Question:
Hello
i am implementing header but not able to show header (icon Add and setting). i used jquery mobile add header .in fiddle i am able to see icon but here i am not able to show . can you please help me
'''
<html>
<head>
<link rel="stylesheet" href="css/jquery.mobile-1.3.1.min.css">
<script src="js/jquery-1.9.1.min.js"></script>
<script src="js/jquery.mobile-1.3.1.min.js"></script>
</head>
<script>
</script>
<body>
<div data-role="page">
<div data-role="header" data-theme="b">
<h1 class="ui-title" id="hdr" style="text-align:left;margin-left: 10px;">My Cases</h1>
<div class="ui-btn-right" id="addbuttons" data-role="controlgroup" data-type="horizontal">
<a href="#" data-role="button" data-inline="true" data-iconpos="notext" data-icon="gear" data-theme="b">Edit</a>
<a href="#newevent1" data-role="button" data-iconpos="notext" data-inline="true" data-icon="plus" data-theme="b" data-rel="dialog">Add</a>
<a href="#newevent1" data-role="button" data-inline="true" data-theme="b" data-rel="dialog">Edit</a>
</div>
</div>
</div>
</body>
</html>
'''
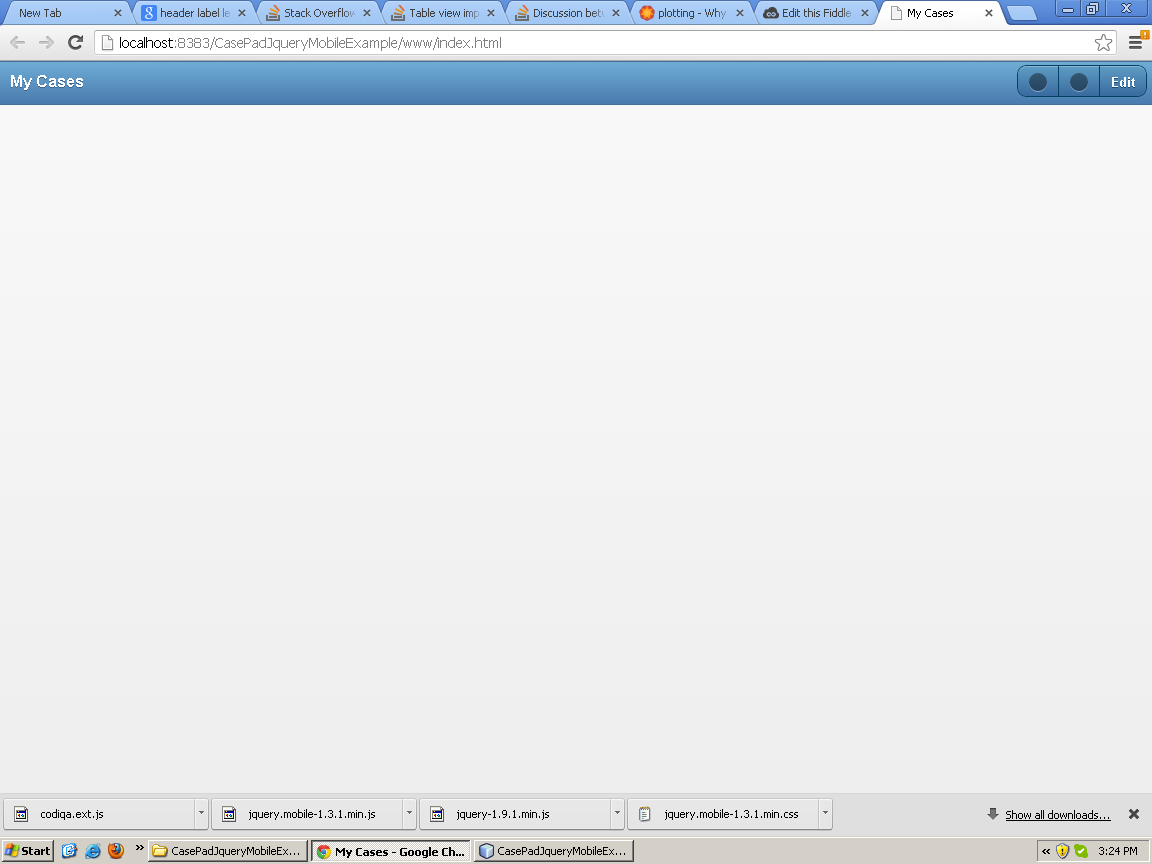
Answer: This is a case of missing images.
Please make sure that you have the latest jquery files from <URL> inside the 'css' folder ie the folder which contains jQuery Mobile's CSS file.